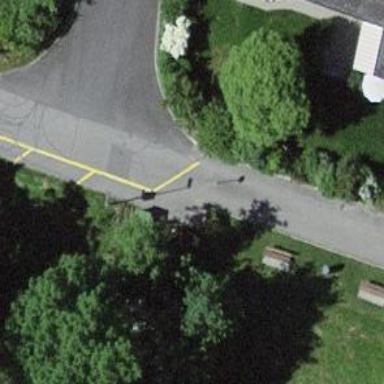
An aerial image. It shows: Bollard barrier.